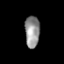
Tissue: prostate
Cell type: T cells
Senescence score: 0.3369
Nuclear area (px): 460
Mean DAPI intensity: 145.376